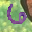
Label: 6